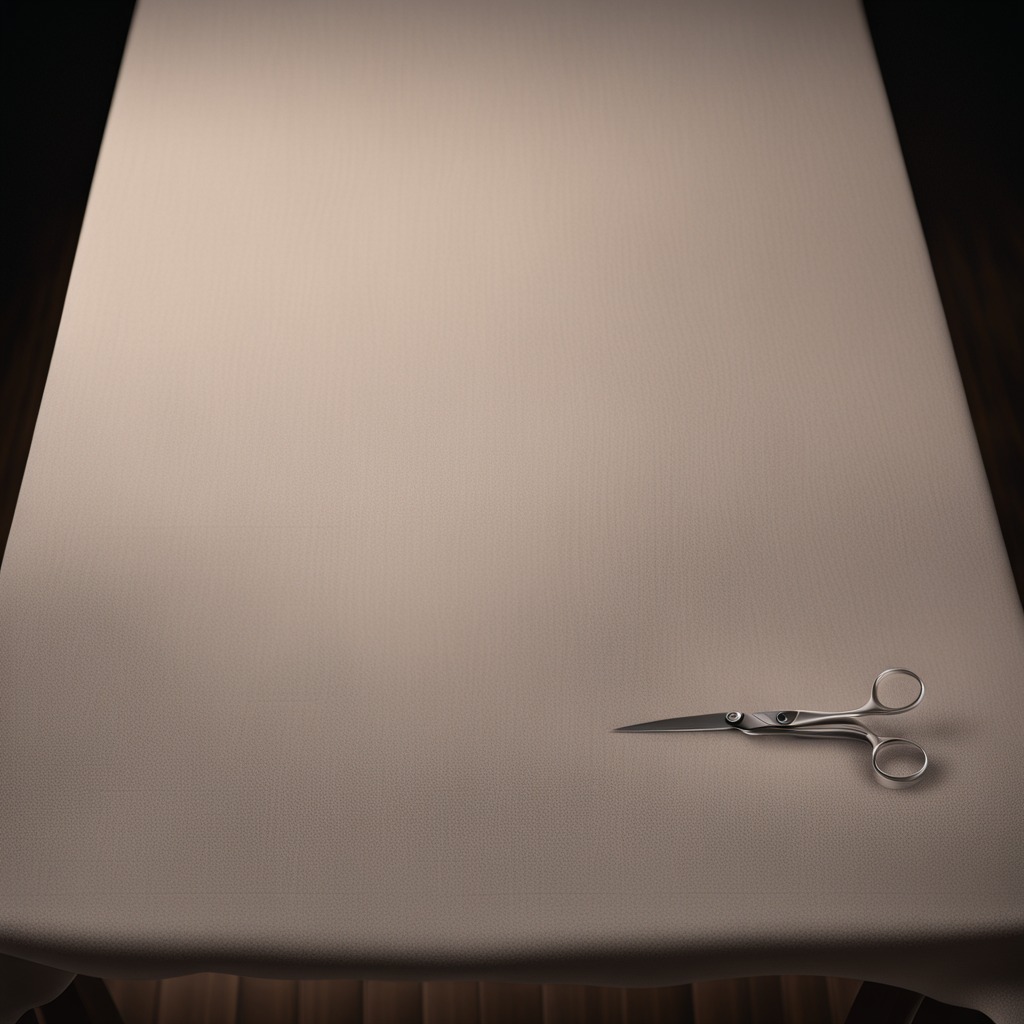
A scissor lying on a wooden table inside a workshop at night soft shadows worn but beneath the cloth